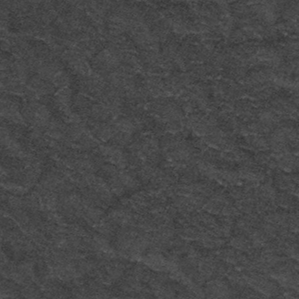
Label: frost